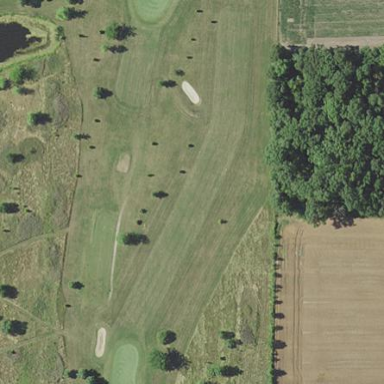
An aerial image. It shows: Golf fairway surrounded by grass.